【题型】解答题　【知识点】解析几何　【难度】medium
(2025·上海闵行·二模) 已知双曲线$\Gamma: x^2 - \frac{y^2}{3} = 1$的右焦点为$F$，过点$F$的直线$l$交双曲线$\Gamma$右支于$A$、$B$两点（点$A$在$x$轴上方），点$C$在双曲线$\Gamma$上，直线$AC$交$x$轴于点$Q$（点$Q$在点$F$的右侧）。

(1) 求双曲线$\Gamma$的渐近线方程；

(2) 若点$A(2,3)$，且$\tan\angle BAC = \frac{1}{2}$，求点$C$的坐标；

(3) 若$\triangle ABC$的重心$G$在$x$轴上，记$\triangle AFG$、$\triangle CQG$的面积分别为$S_1$、$S_2$，求$\frac{S_1}{S_2}$的最小值。
【解答】
【答案】
(1) $y = \pm \sqrt{3}x$

(2) 点$C$的坐标为$(26,-45)$

(3) $\frac{S_1}{S_2}$的最小值为$\frac{\sqrt{3}}{2}+1$

---

【分析】
(1) 根据双曲线方程即可得其渐近线方程；

(2) 由点$A(2,3)$可得$B(2,-3)$，从而可利用三角形外角关系从而可得直线$AC$的斜率，将直线$AC$方程代入双曲线方程求解即可得点$C$的坐标；

(3) 设直线$AB: x = ty + 2$，$A(x_1,y_1)$，$B(x_2,y_2)$，$C(x_3,y_3)$，代入双曲线方程得交点坐标关系，由重心可得$y_1 + y_2 + y_3 = 0$，根据点线关系即可得$t$的范围，再结合三角形面积关系得$\frac{S_1}{S_2}$与$t$的关系，由基本不等式可得最值。

---

【详解】
(1) 已知双曲线$\Gamma: x^2 - \frac{y^2}{3} = 1$，则$a = 1$，$b = \sqrt{3}$，所以双曲线方程为$y = \pm \sqrt{3}x$；

(2) 双曲线$\Gamma: x^2 - \frac{y^2}{3} = 1$的右焦点$F(2,0)$，

又$A(2,3)$，所以$AB \perp OF$，则$B(2,-3)$，

因为$\tan\angle BAC = \frac{1}{2}$，所以$k_{AC} = \tan\left(\angle BAC + \frac{\pi}{2}\right) = -\frac{1}{\tan\angle BAC} = -2$，

则直线$AC: y - 3 = -2(x - 2)$，即$y = -2x + 7$，

所以
\[
\begin{cases}
x^2 - \frac{y^2}{3} = 1 \\
y = -2x + 7
\end{cases}
\Rightarrow x^2 - 28x + 52 = 0
\]
解得$x_1 = 2$，$x_2 = 26$，即$x_C = 26$，

则$y_C = -2 \times 26 + 7 = -45$，所以点$C$的坐标为$(26,-45)$；

(3) 设直线$AB: x = ty + 2$，$A(x_1,y_1)$，$B(x_2,y_2)$，$C(x_3,y_3)$，

\[
\begin{cases}
x = ty + 2 \\
x^2 - \frac{y^2}{3} = 1
\end{cases}
\Rightarrow (3t^2 - 1)y^2 + 12ty + 9 = 0,\ t^2 \neq \frac{1}{3},\ \Delta = 36(t^2 + 1) > 0
\]

则$y_1 + y_2 = -\frac{12t}{3t^2 - 1}$，$y_1y_2 = \frac{9}{3t^2 - 1}$，

因为直线$l$过点$F$且与双曲线$\Gamma$右支交于$A$、$B$两点，所以$t \in \left(-\frac{\sqrt{3}}{3},\frac{\sqrt{3}}{3}\right)$，

又因为$\triangle ABC$的重心$G$在$x$轴上，所以$y_1 + y_2 + y_3 = 0$，

由点$Q$在点$F$的右侧，可得$y_3 < 0$，所以$y_1 + y_2 > 0$，解得$t > 0$，所以$t \in \left(0,\frac{\sqrt{3}}{3}\right)$，

而$|y_1 - y_2| = \sqrt{(y_1 + y_2)^2 - 4y_1y_2}$，代入可得$y_1 - y_2 = -\frac{6\sqrt{t^2 + 1}}{3t^2 - 1}$，

所以
\[
\frac{S_1}{S_2} = \frac{S_{\triangle AFG}}{S_{\triangle CQG}} = \frac{\frac{AF}{CQ} \cdot \frac{S_{\triangle ABQ}}{S_{\triangle ACQ}}}{\frac{AF}{CQ} \cdot \frac{|y_1 - y_3|}{|y_3 - y_2|}} = \frac{y_1}{-y_3} \cdot \frac{y_1 - y_2}{y_1 + y_2} = \frac{(y_1 + y_2 + y_3)(y_1 + y_2 - y_3)}{(y_1 - y_2)(y_1 + y_2)} = \frac{y_1 + y_2}{y_1 - y_2} + 1 = \frac{y_1y_2}{(y_1 - y_2)(y_1 + y_2)} + 1
\]

代入化简可得：$\frac{S_1}{S_2} = \frac{13t^2 + 1}{8t\sqrt{t^2 + 1}} + 1$，

所以
\[
\frac{S_1}{S_2} = \frac{13t^2 + 1}{8t\sqrt{t^2 + 1}} + 1 = \frac{12t^2}{8t\sqrt{t^2 + 1}} + \frac{t^2 + 1}{8t\sqrt{t^2 + 1}} + 1 \ge 2\sqrt{\frac{12t^2}{8t\sqrt{t^2 + 1}} \cdot \frac{t^2 + 1}{8t\sqrt{t^2 + 1}}} + 1 = \frac{\sqrt{3}}{2} + 1
\]

当且仅当$t = \frac{\sqrt{11}}{11}$时等号成立，所以$\frac{S_1}{S_2}$的最小值为$\frac{\sqrt{3}}{2} + 1$。

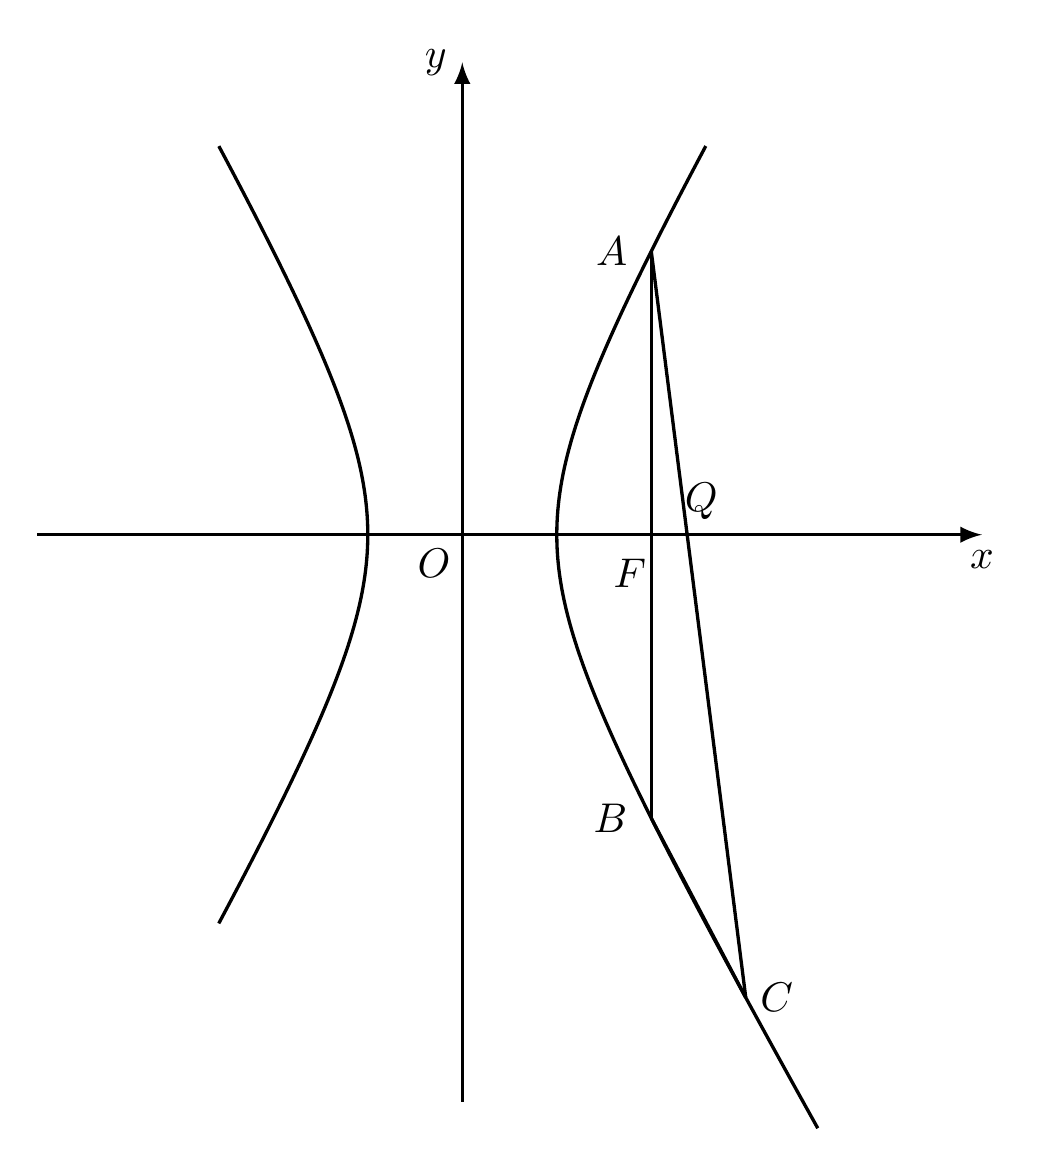
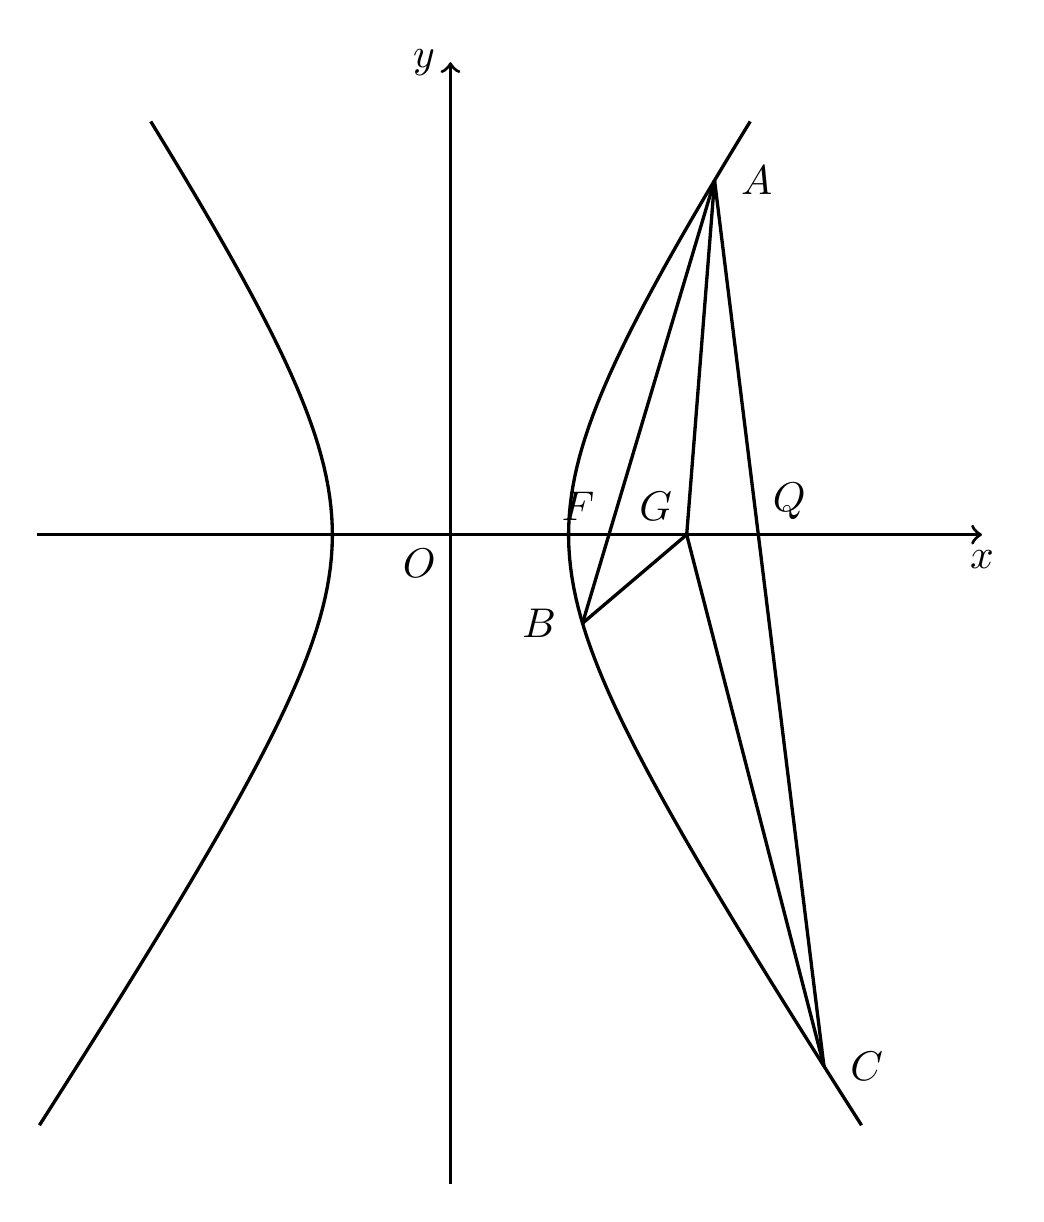